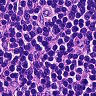
Metastatic tissue present: no